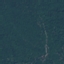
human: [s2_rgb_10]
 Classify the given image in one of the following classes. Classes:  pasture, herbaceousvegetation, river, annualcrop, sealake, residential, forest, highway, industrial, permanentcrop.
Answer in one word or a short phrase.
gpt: Forest